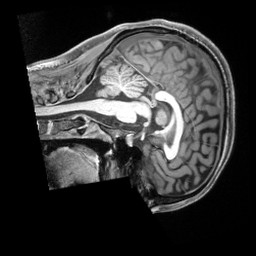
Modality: T1w
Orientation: sagittal
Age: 23
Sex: female
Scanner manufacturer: siemens
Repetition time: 2.3 s
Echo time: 0.00229 s